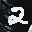
Label: 2